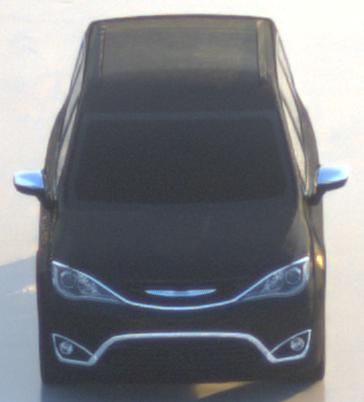
Make: Chrysler
Model: Pacifica
Detailed model: -
Model produced from: 2016
Model produced until: 2020
Doors: 5
Color: black
Road condition: wet road
Daytime: sunrise or sunset
Contrast: medium contrast